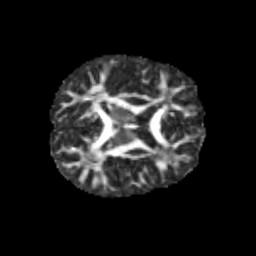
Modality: FA
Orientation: axial
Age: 9
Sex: male
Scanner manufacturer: siemens
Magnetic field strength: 3 T
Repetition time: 3.8 s
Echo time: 0.07 s